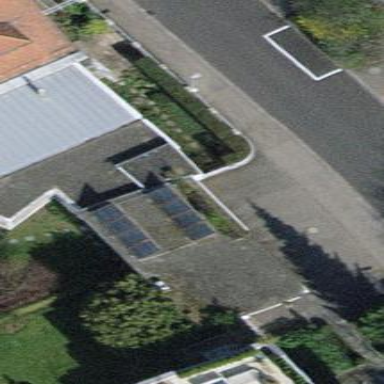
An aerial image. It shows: Building with gabled roof.